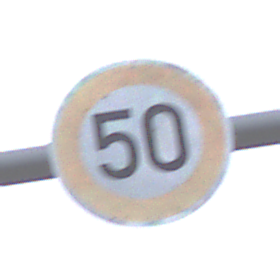
Verkehrszeichen: Geschwindigkeit50
Umgebung: Outdoor, Suburban
Tageszeit: MorningAfternoon
Wetter: Overcast
Licht: Natural
Jahreszeit: NotSpecified
Kontrast: LowContrast